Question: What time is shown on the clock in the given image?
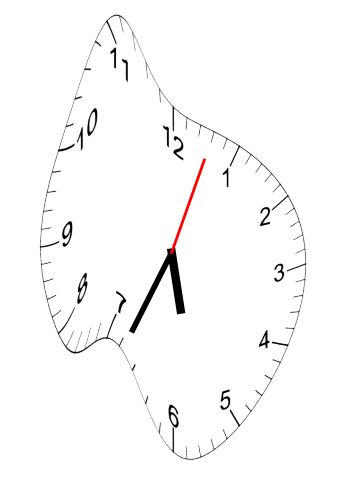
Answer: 05:34:03